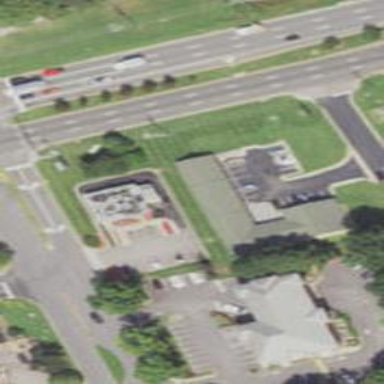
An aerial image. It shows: Building that is motel.